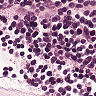
Metastatic tissue present: yes